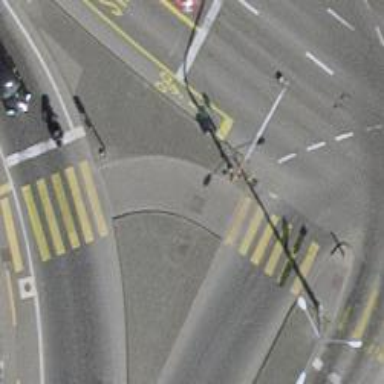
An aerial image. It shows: Asphalt footway leading to traffic island.